Interaction volume radius: 5 \u00c5
Interaction volume height: 25 \u00c5
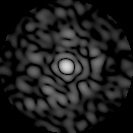
Disorder parameter: 0.8764